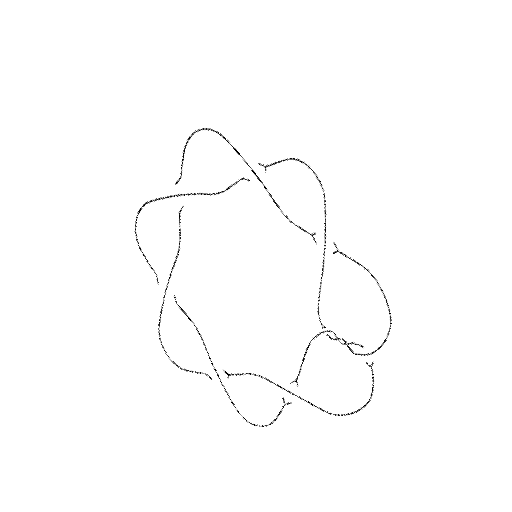
Crossing number: 10